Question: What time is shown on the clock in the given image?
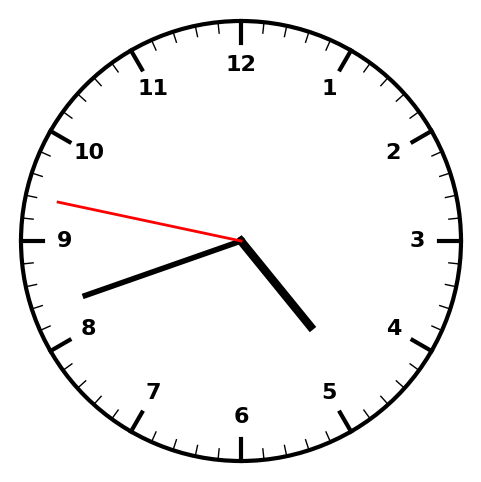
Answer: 04:41:47